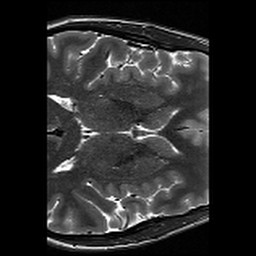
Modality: T2w
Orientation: axial
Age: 32
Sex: female
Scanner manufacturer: siemens
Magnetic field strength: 3 T
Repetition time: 13.15 s
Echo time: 0.082 s